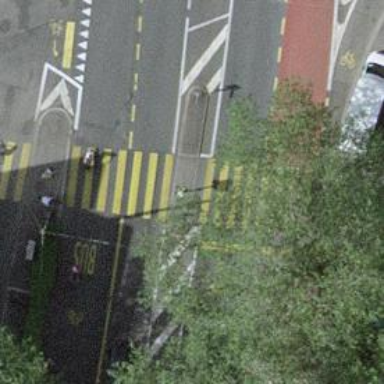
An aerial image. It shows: Paved footway with traffic signals at the crossing.